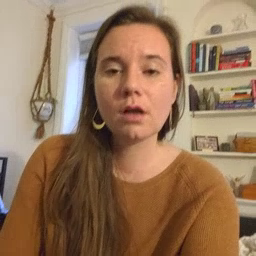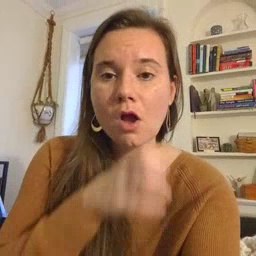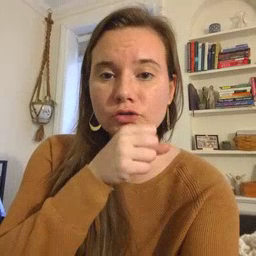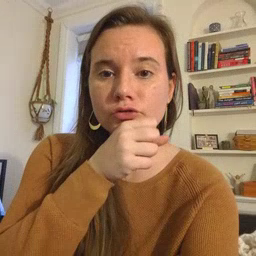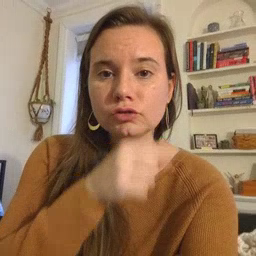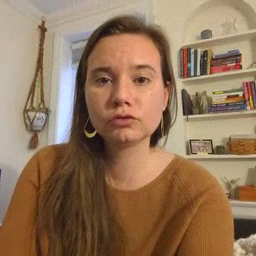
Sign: orange